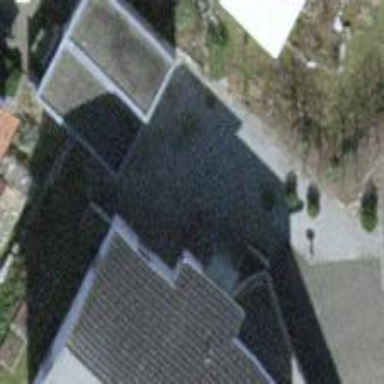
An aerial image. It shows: Garage.